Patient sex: M
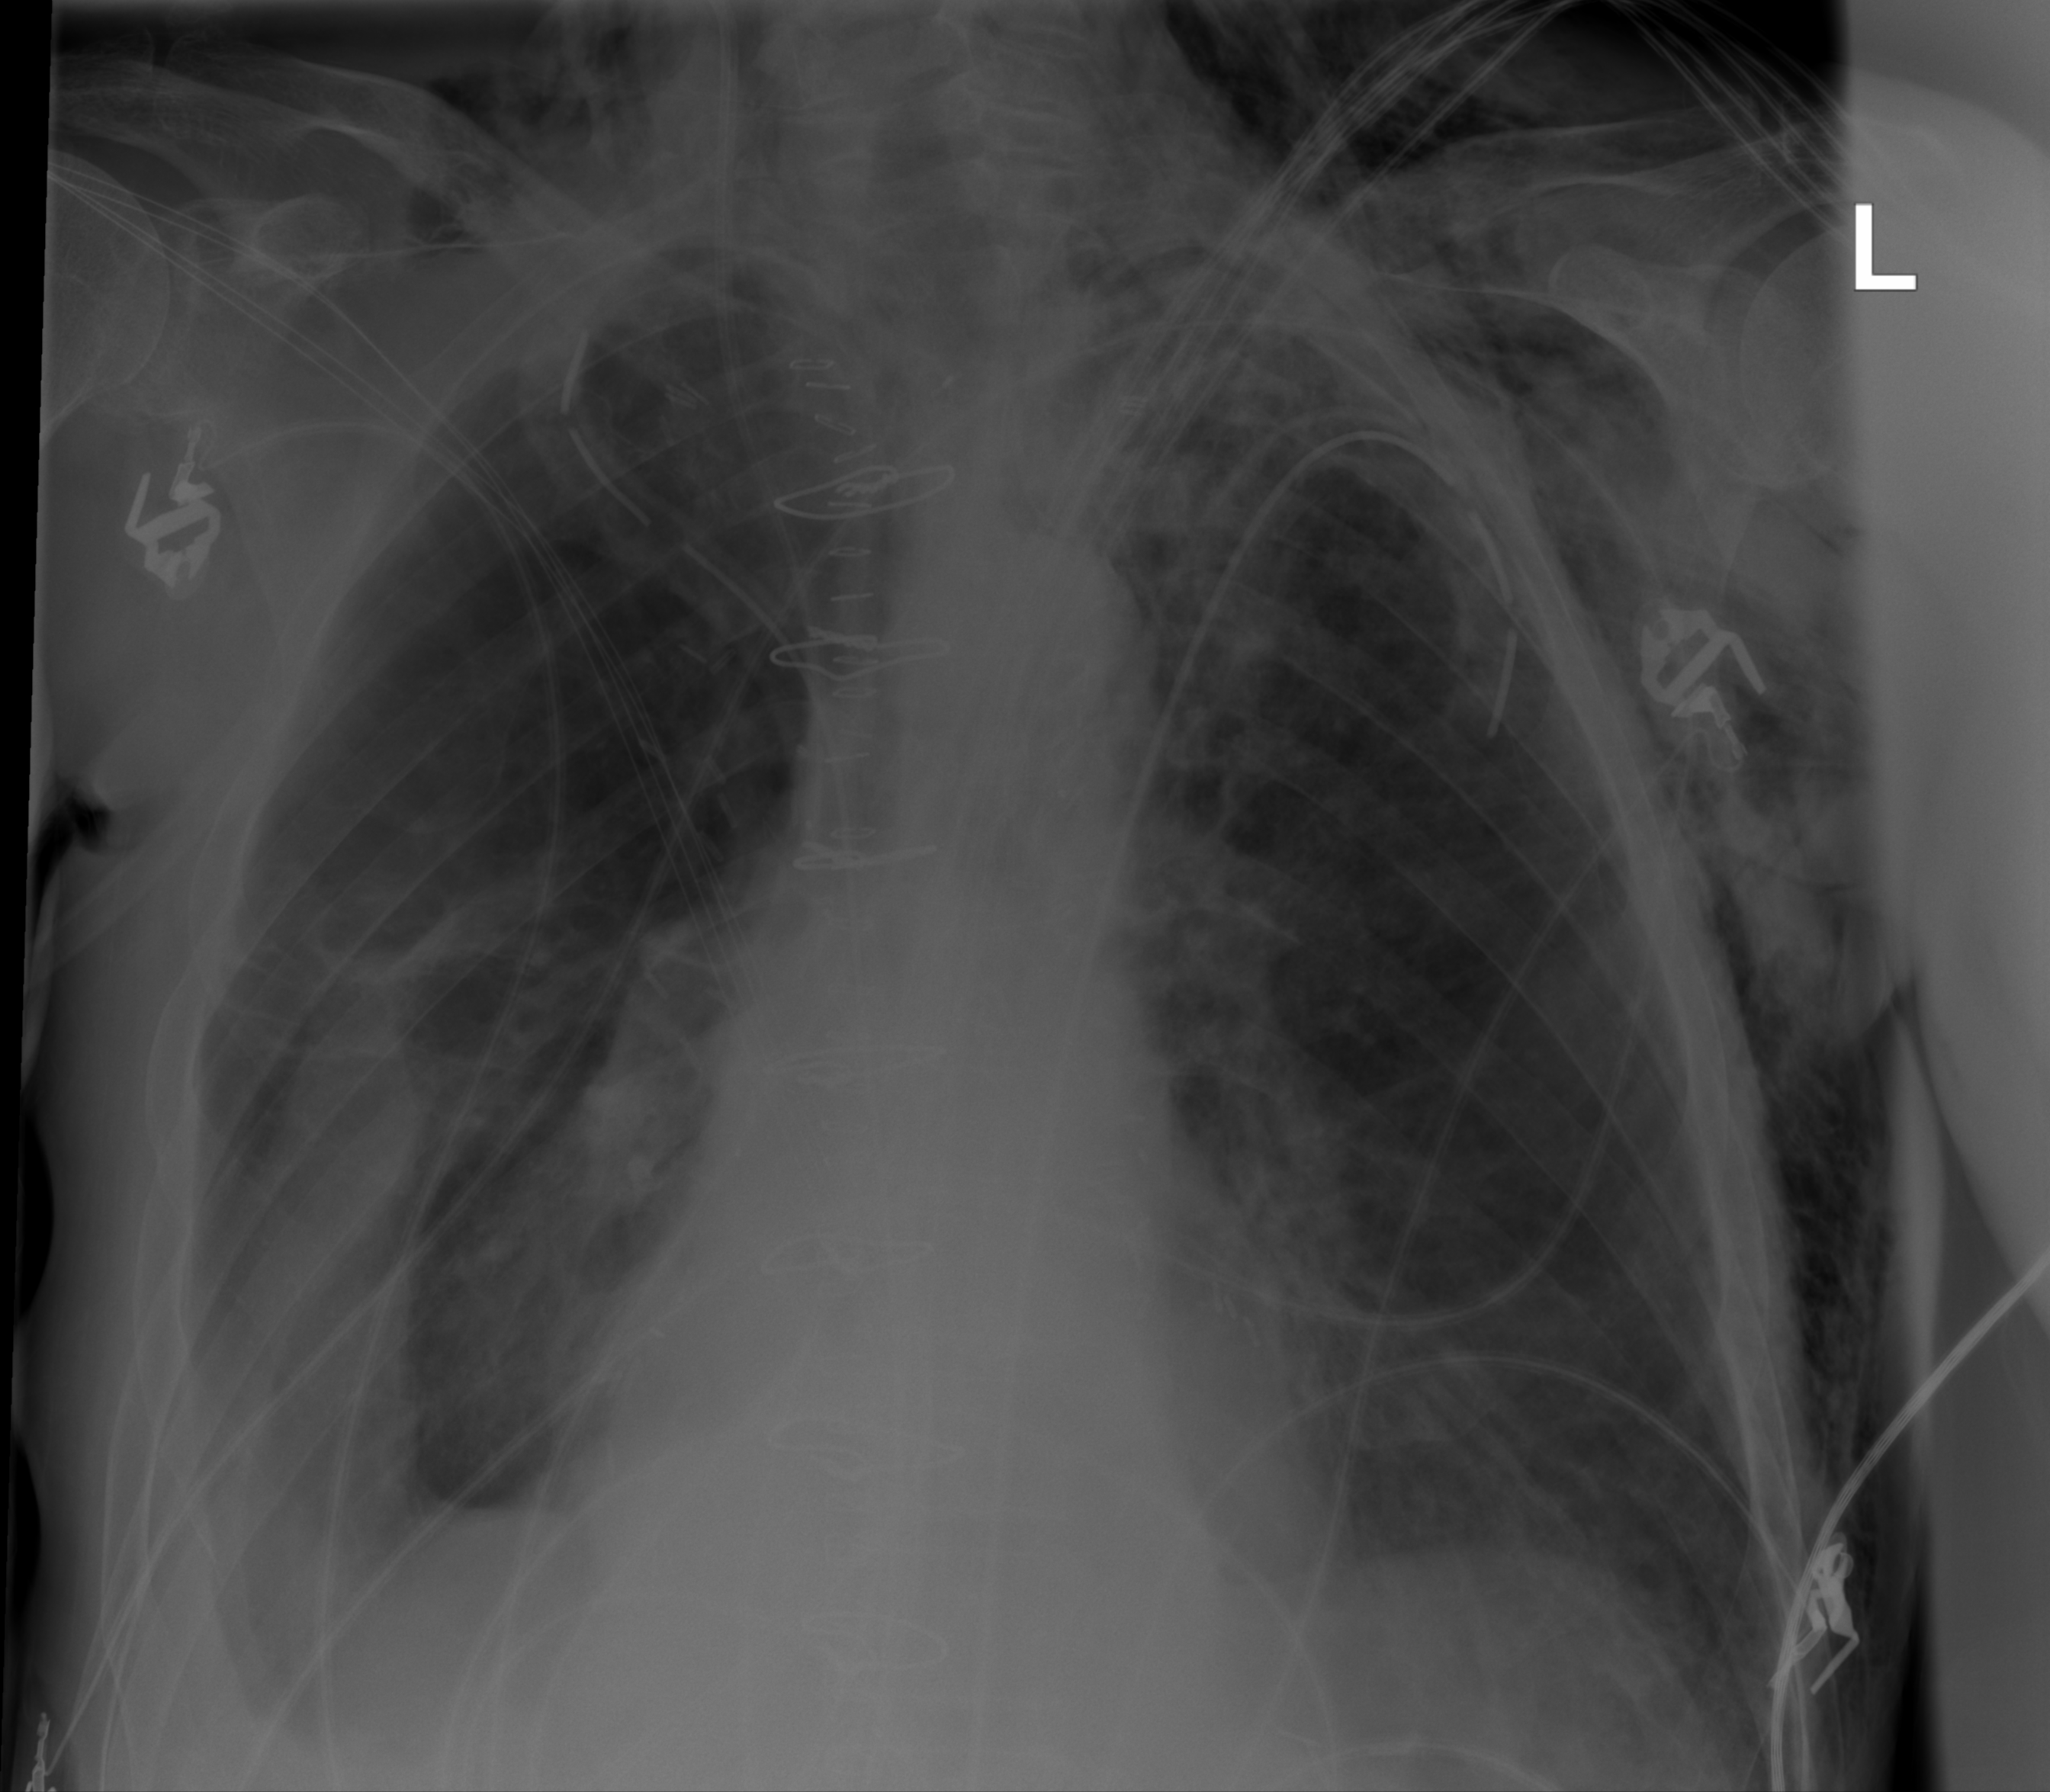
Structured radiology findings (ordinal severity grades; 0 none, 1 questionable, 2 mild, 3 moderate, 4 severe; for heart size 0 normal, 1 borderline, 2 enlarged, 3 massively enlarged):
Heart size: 0
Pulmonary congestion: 0
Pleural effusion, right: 3
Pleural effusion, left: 0
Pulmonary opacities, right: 2
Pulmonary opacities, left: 2
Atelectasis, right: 2
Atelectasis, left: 0